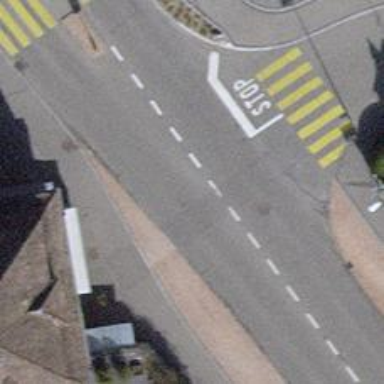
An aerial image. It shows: Stop road.